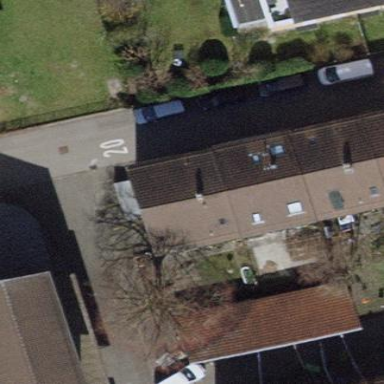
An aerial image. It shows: Apartment building with gabled roof covered in tiles. The roof is oriented across the building.